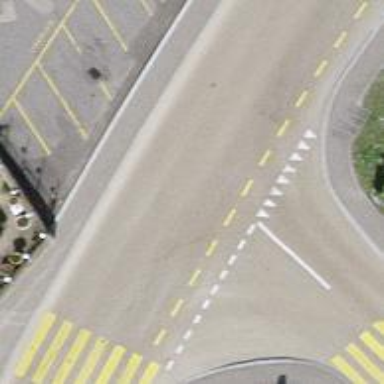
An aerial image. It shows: Primary highway with designated cycle lane on the left.